Question: I hope to display the view of one of ViewControllers in my app as full screen , so in Interface Builder, I set the statusbar as None.
I also resize the frame of view as 320*480
but when I run the app, the view of the viewcontroller still displays the statusbar.
Welcome any comment
thanks

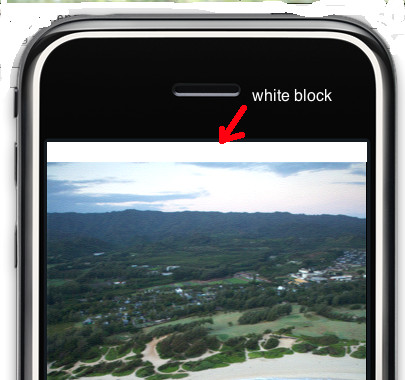
Answer: Call setStatusBarHidden:withAnimation: on [UIApplication sharedApplication].